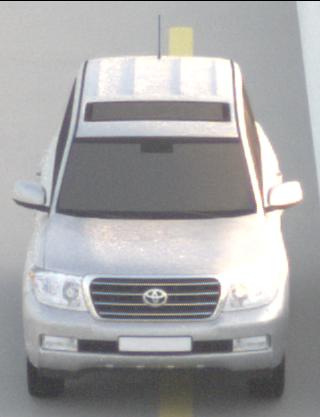
Make: Toyota
Model: Land Cruiser V8 4.7
Detailed model: Land Cruiser V8 (J20)
Model produced from: 2008/03
Model produced until: 2009/11
Doors: 5
Color: white
Road condition: dry road
Daytime: sunrise or sunset
Contrast: low contrast